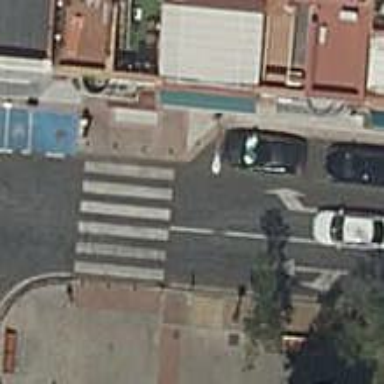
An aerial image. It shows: Uncontrolled crossing on the road.